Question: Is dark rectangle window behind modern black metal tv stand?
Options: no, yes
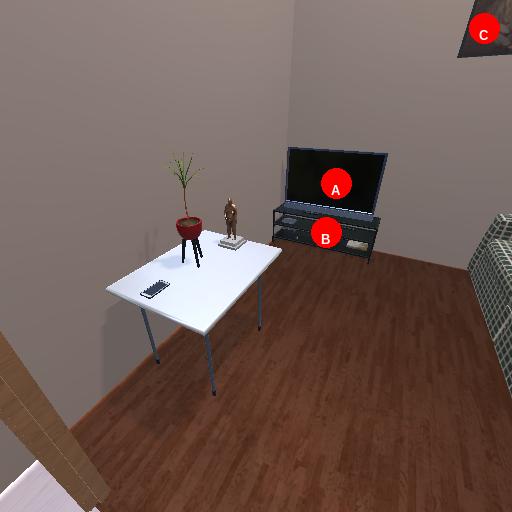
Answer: no